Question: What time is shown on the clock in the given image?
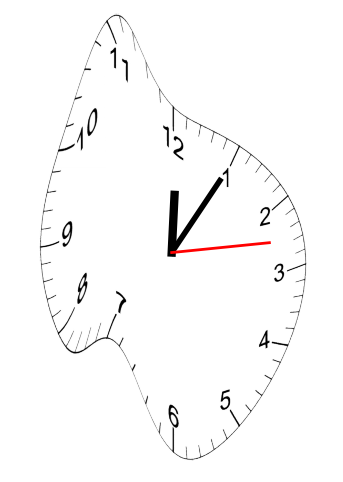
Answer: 12:05:13